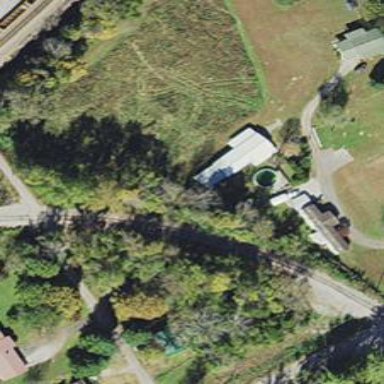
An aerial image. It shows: Rail spur service.